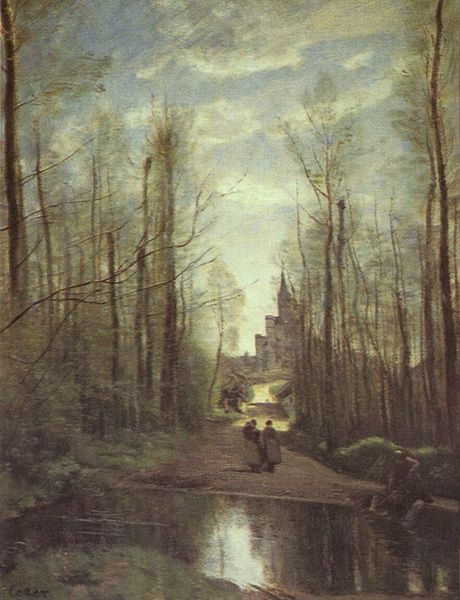
Titel: Souvenir de Marissel
Künstler: Jean Baptiste Camille Corot
Standort: Paris
Institution: Musée du Louvre
Schlagwörter: baum, blau, blätter, dunkel, gemälde, gruppe, himmel, mann, schatten, wasser, weiß, wolken, baumstämme, bäume, fluss, frauen, gelb, grün, landschaft, menschen, mädchen, see, sitzen, stadt, teich, ufer, äste, abend, braun, frankreich, frau, grau, hell, hintergrund, hut, kleid, licht, schwarz, strasse, ölbild, anlage, dach, gebäude, gras, haus, park, schloss, weg, wolke, gespräch, leute, malerei, mensch, spitze, stehen, stein, signatur, öl, ast, bach, baumstamm, erde, horizont, häuser, kalt, morgen, natur, spiegelung, stamm, strauch, zweige, brücke, busch, gebüsch, gewässer, kirche, sonne, wasserspiegelung, corot, gold, realismus, drei, familie, paar, personen, wald, wasserfall, arbeit, pferd, reiter, turm, turmspitze, krug, bewölkt, schürze, pfütze, düster, fassade, perspektive, zwei, fischer, bäuerinnen, reisig, schürzen, fels, dorf, mauer, allee, violett, kahl, herbst, winter, figuren, romantik, stämme, spitz, frühling, pfützen, waschen, wasserfarben, arkade, mond, burg, festung, moos, lichtung, lac, tümpel, karg, gezweig, liebende, mittelalter, kopftücher, nest, urwald, alle, auffahrt, lichtreflex, plein air, barbizon, naturalistisch, frühjahr, spaziergänger, reflex, hausarbeit, waldweg, ciel, gewölk, natürlich, abendlicht, eau, heimweg, paare, turn, zuweg, nuage, château, arbres, lacke, furt, romanti, chemin, hiver, automne, bäumen, forêt, waschfrau, november, sackgasse, mare, printemps, eisfläcje, äumema, jour, flandschaft, spiegelumg, pêcheur, lace, innondation, piéton, baigneur, baladeurs, pétions